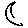
Label: moon